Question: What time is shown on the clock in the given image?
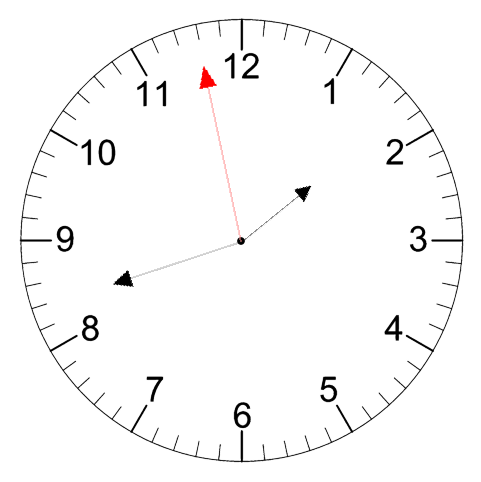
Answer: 01:41:58